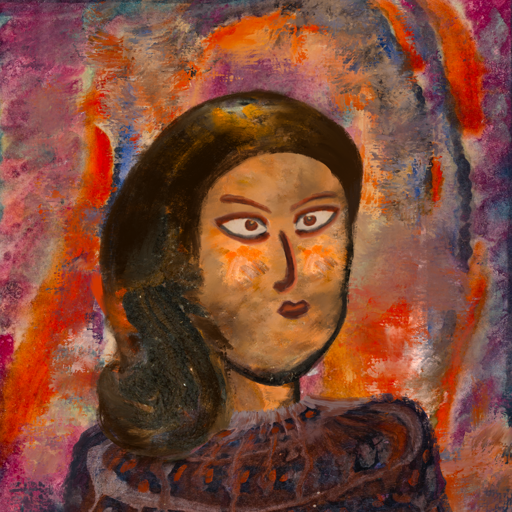
Background: Experience, Head And Neck Side: Gypsy_Queen, Face Side: Roy_Bahadur, Bust: Hypocrite, Hair Side: Gypsy_Queen, Head Accessory: Blank, Second Necklace: Blank, Necklace: Blank, Baby: Blank